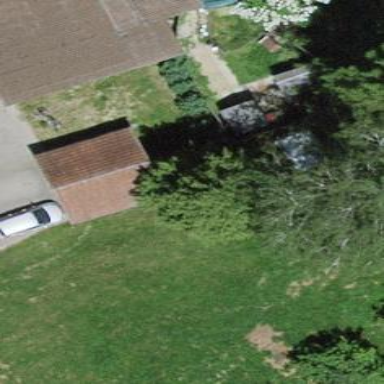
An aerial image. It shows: Barn.